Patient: sex M, age 61
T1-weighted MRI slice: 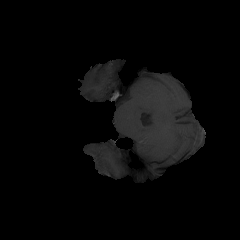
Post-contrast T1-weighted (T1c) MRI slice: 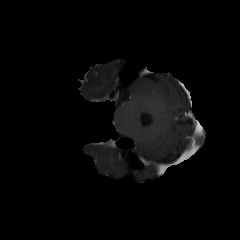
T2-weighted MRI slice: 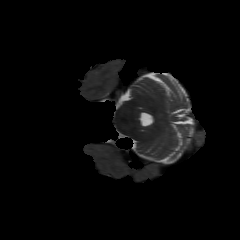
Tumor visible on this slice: no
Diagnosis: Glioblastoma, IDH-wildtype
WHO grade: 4